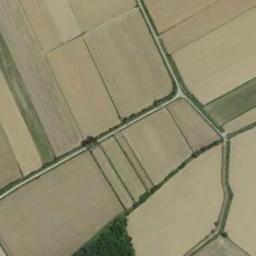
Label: rectangular_farmland